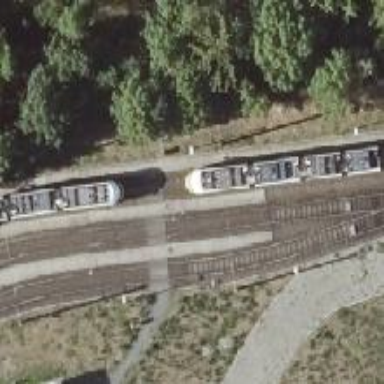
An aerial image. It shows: Tram crossing on the railway.